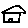
Label: house